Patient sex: M
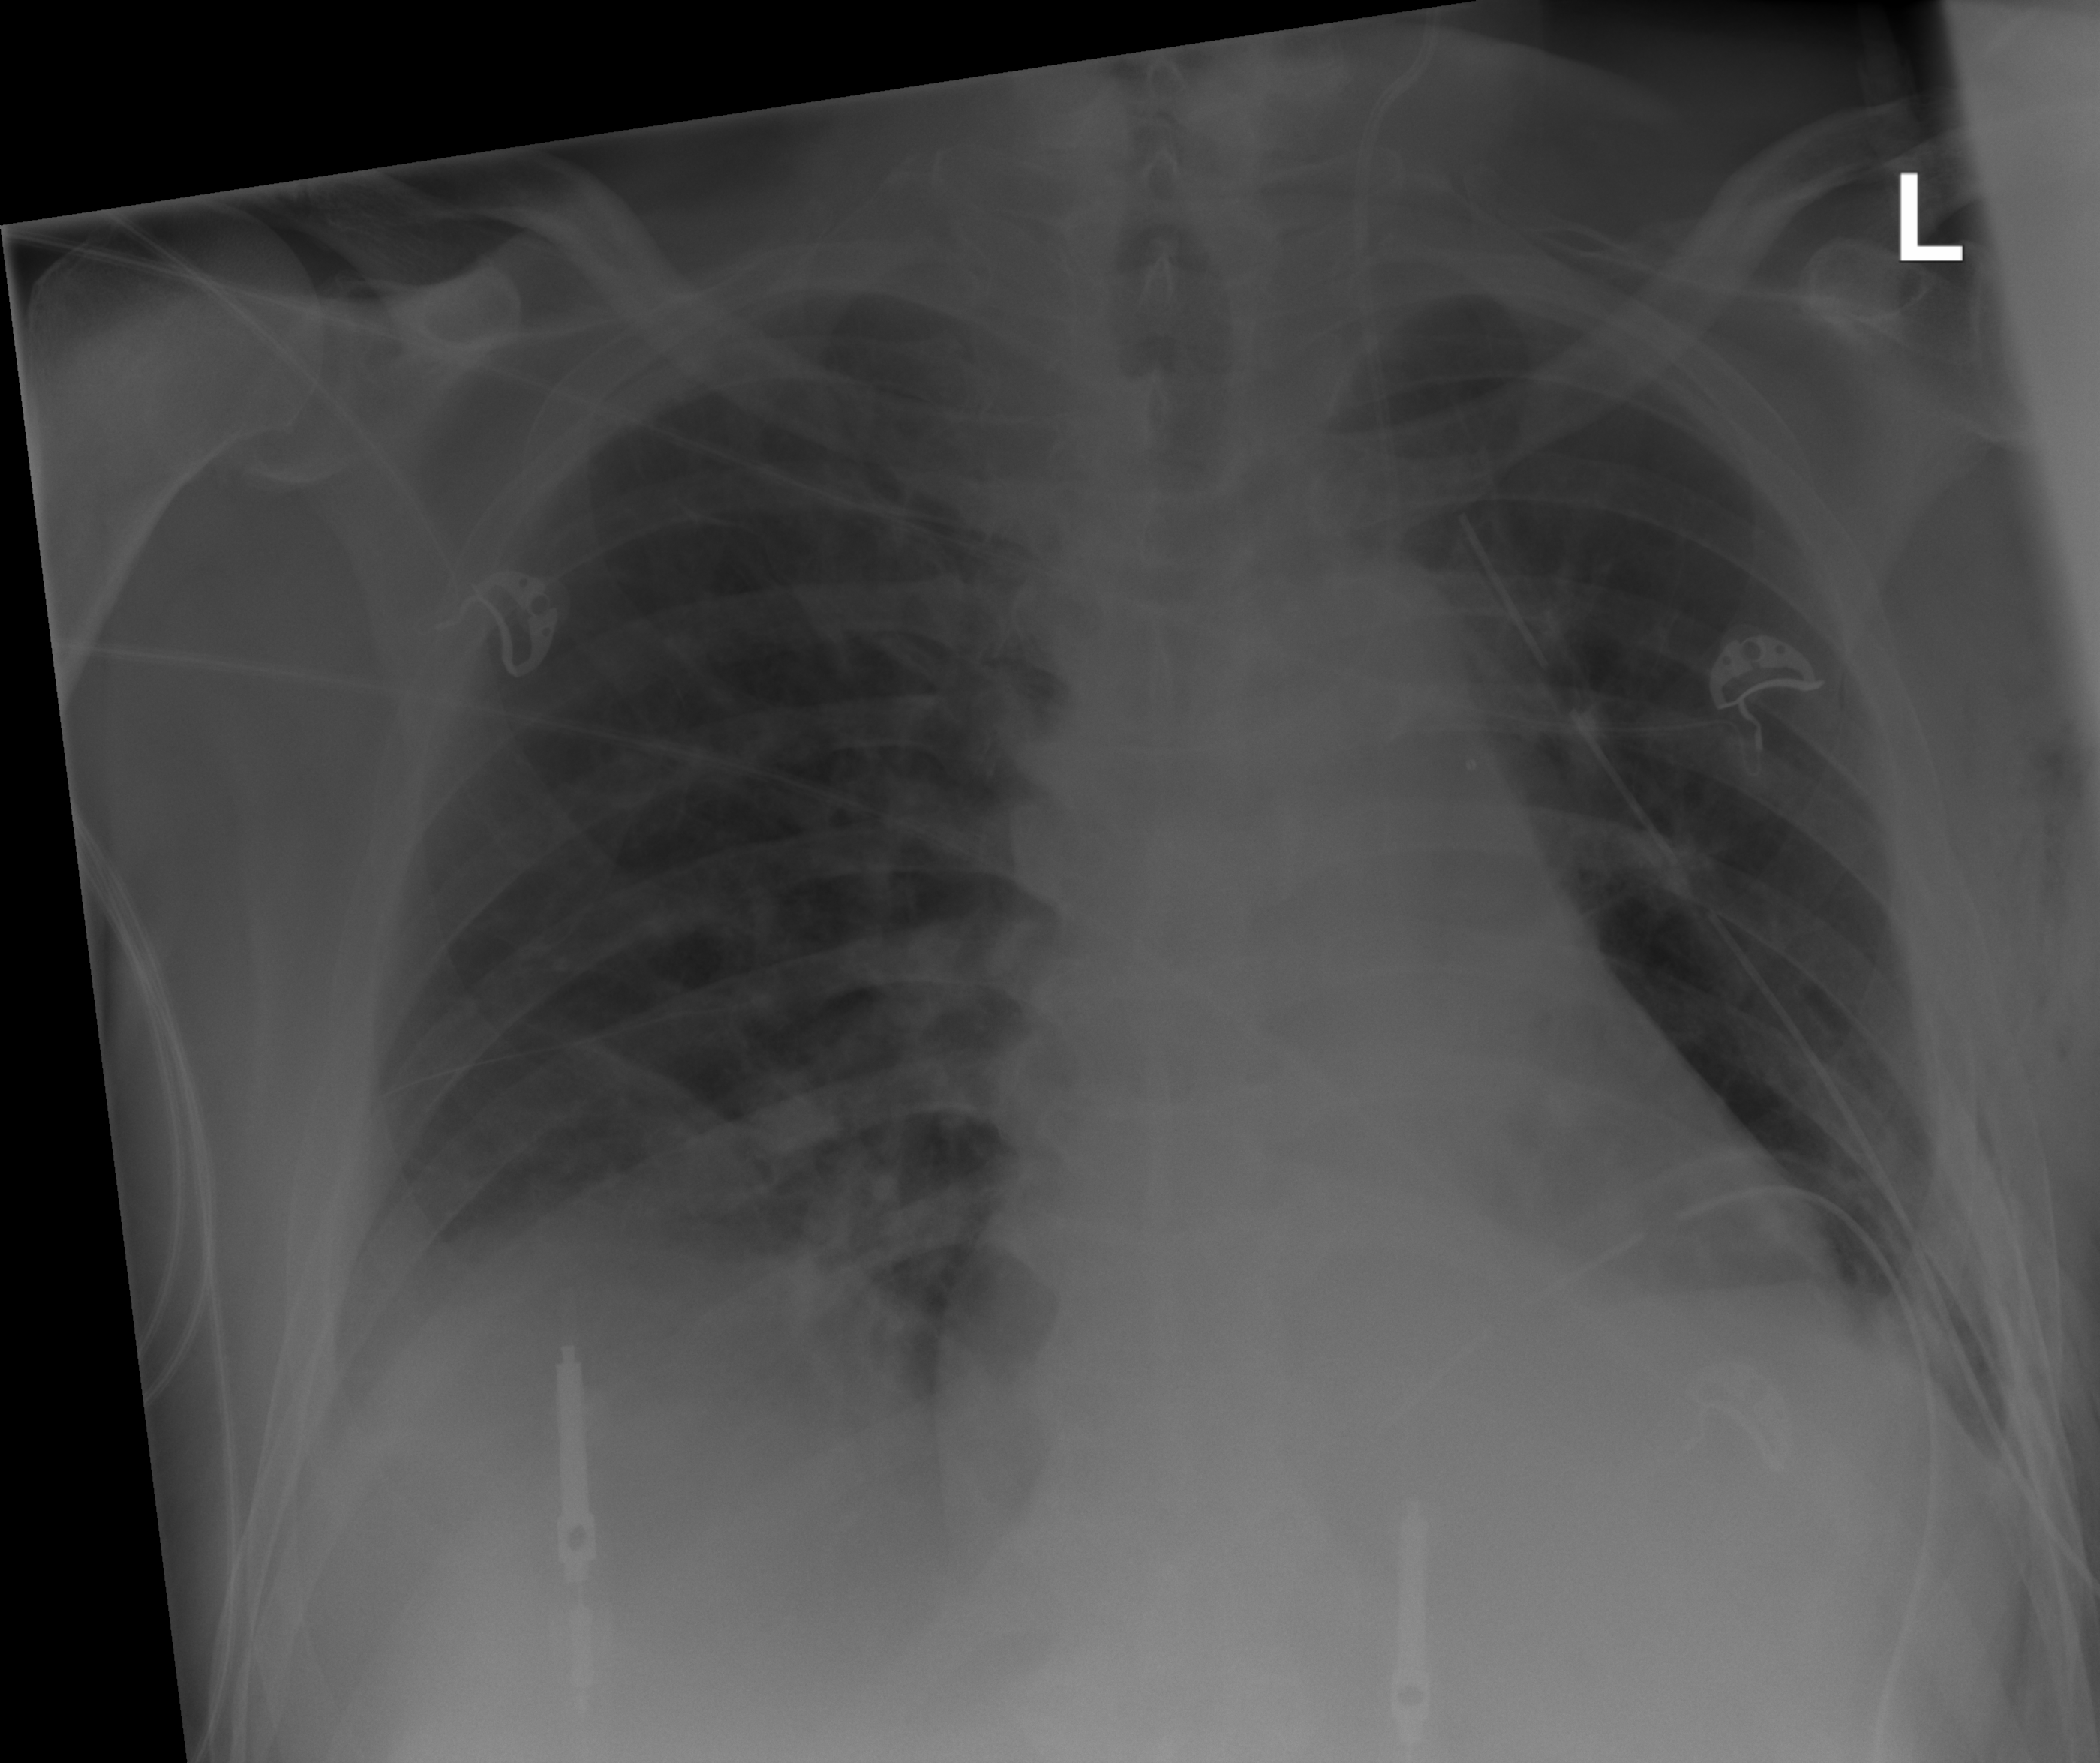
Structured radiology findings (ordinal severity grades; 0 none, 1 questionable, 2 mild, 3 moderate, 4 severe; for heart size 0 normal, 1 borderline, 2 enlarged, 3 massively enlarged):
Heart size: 2
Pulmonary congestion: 0
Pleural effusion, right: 2
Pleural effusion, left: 0
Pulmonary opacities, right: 1
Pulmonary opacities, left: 0
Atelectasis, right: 2
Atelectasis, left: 2